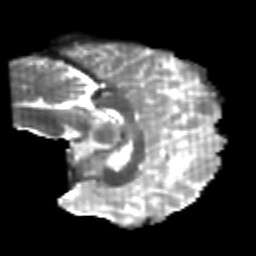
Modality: T2w
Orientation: sagittal
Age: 24
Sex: male
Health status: healthy
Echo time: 0.074 s